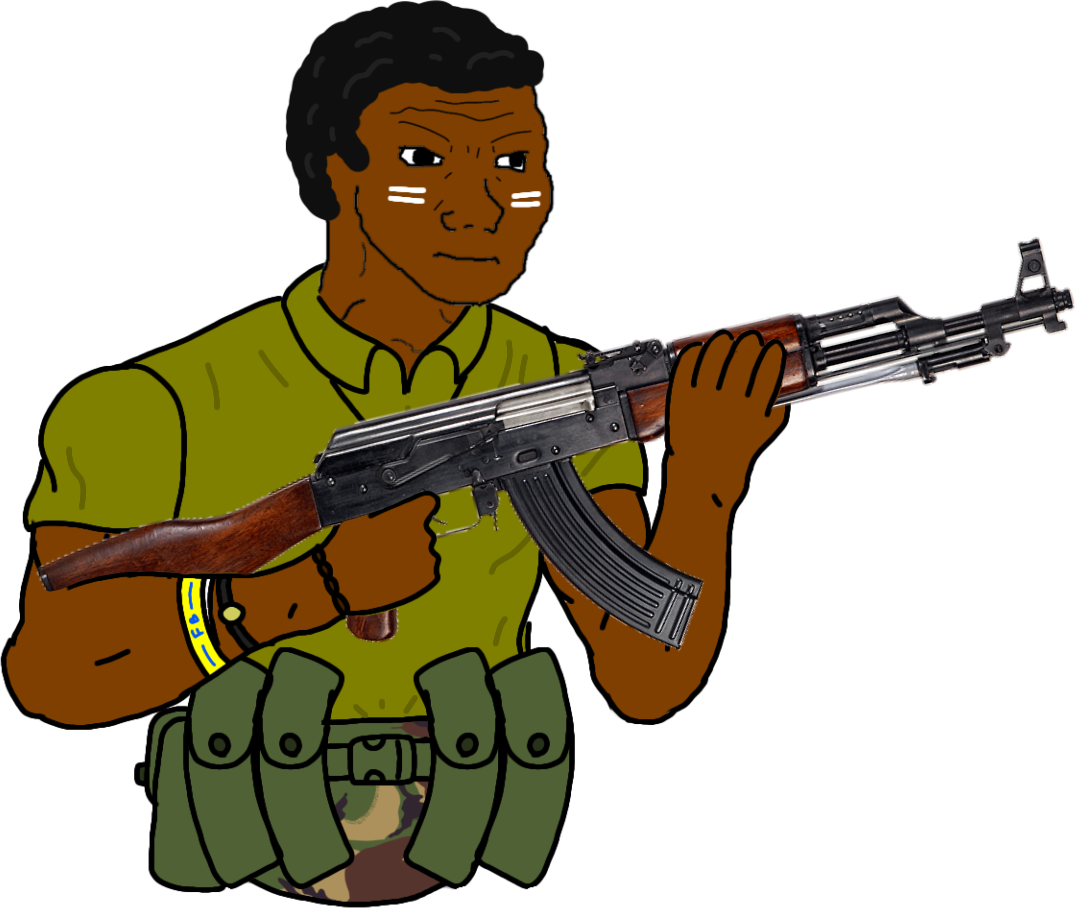
Label: 5_unsorted